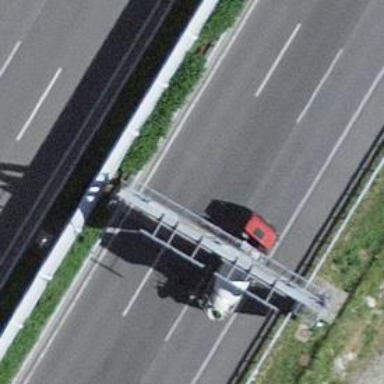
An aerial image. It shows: Gantry structure.